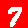
Digit: 7